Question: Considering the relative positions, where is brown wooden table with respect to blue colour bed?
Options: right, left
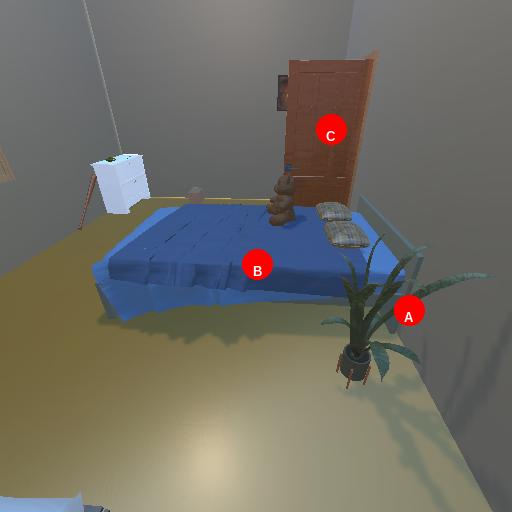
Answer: right